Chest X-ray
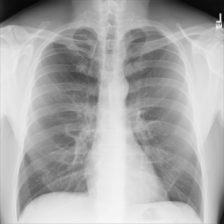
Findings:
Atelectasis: negative
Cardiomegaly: negative
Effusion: negative
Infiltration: negative
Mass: negative
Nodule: negative
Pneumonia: negative
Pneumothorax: negative
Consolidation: negative
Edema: negative
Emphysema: negative
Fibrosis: negative
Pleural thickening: negative
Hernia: negative